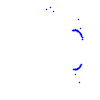
Particle: kaon